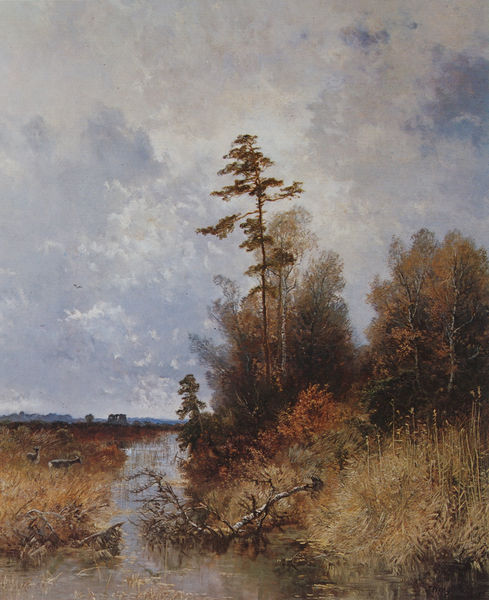
Titel: Herbst im Ampermoos
Künstler: Josef Wenglein
Standort: Schloß Haimhausen bei Dachau
Institution: Gemälde-Cabinett-Unger
Schlagwörter: baum, blau, blätter, gemälde, himmel, laub, wasser, weiß, wolken, bäume, fluss, grün, landschaft, ocker, see, teich, ufer, äste, braun, gras, rot, tier, tiere, wiese, rembrandt, bild, ast, bach, baumstamm, birke, birken, dämmerung, ebene, felder, ferne, gräser, horizont, natur, schilf, spiegelung, stamm, weide, zweige, busch, büsche, gebüsch, gewässer, sonne, gold, schön, wald, garten, bewölkt, hellblau, seicht, sommer, zwei, korn, berge, kahl, landschaftsmalerei, herbst, tannen, stämme, wild, außen, heide, wasserlauf, zweig, idyll, wolkig, fichte, sumpf, tanne, unterholz, kiefer, reh, rehe, regenwolken, moor, tümpel, geäst, rinde, worpswede, tränke, bau, waser, flußß, umgestürzt, lärche, binsen, entwurzelt, ruisdael, seitenarm, william turner, landschaf, utnerholz